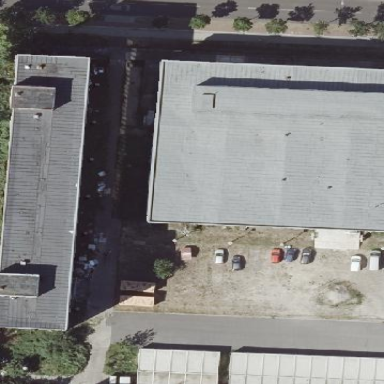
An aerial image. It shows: Commercial building with flat roof.